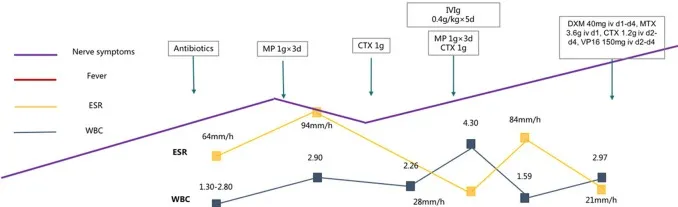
Clinical and therapeutic course of the patient. ENKTL, extranodal NK/T-cell lymphoma, MP, methylprednisolone, CTX, cytoxan, IVIg, intravenous immunoglobulins, DXM, dexamethasone, MTX, methotrexate, VP16, vepeside, PET-CT, positron emission tomography/computed tomography.
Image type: pathology (immunostaining)